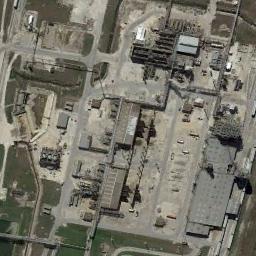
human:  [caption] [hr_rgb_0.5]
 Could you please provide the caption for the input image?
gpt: The industrial area has lots of industrial equipment, Some workshops and lawns .

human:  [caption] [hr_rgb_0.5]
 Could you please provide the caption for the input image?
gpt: In an industrial area, There are factories, Roads and some large-scale open-air machinery and equipment, Metal tanks, Pipelines, Etc , And stacked materials .

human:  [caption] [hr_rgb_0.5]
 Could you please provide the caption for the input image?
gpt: There are many houses of different shapes and sizes in the industrial zone .

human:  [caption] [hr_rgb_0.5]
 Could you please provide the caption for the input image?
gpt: Industrial areas are built in different colors and sizes .

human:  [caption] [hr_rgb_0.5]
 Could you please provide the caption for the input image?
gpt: There are some gray buildings and green lawns on the industrial area .